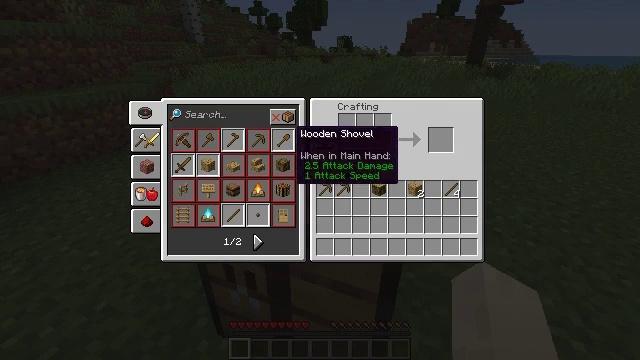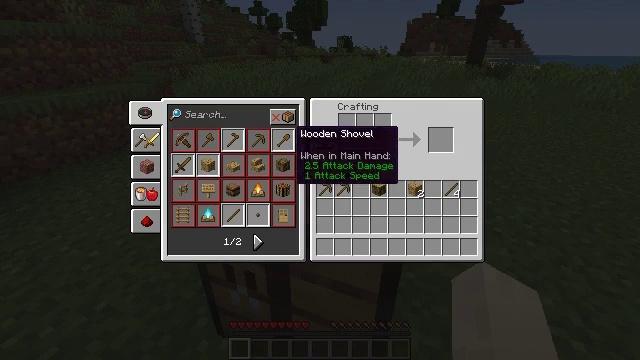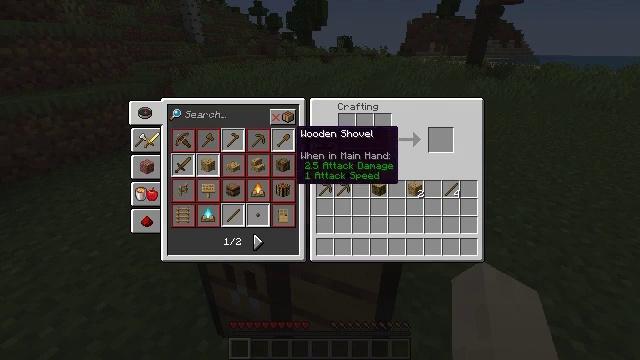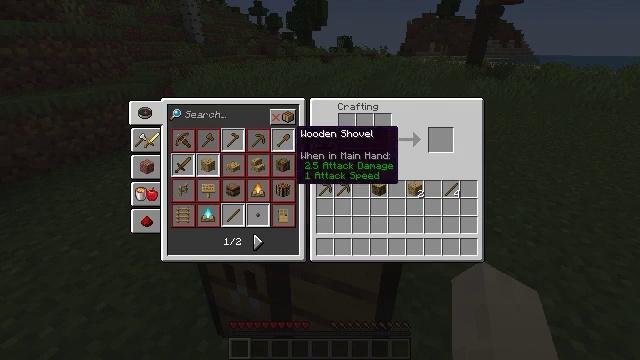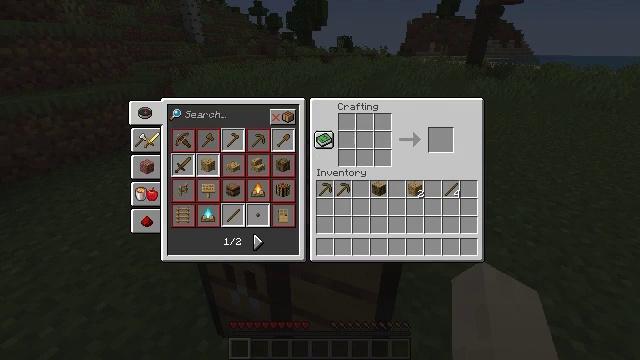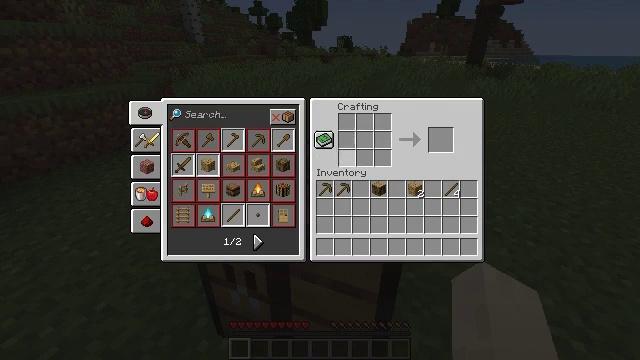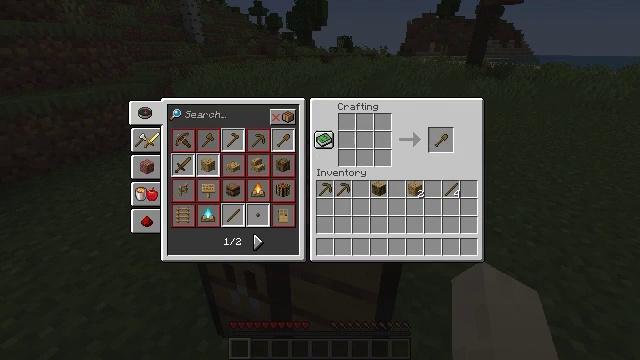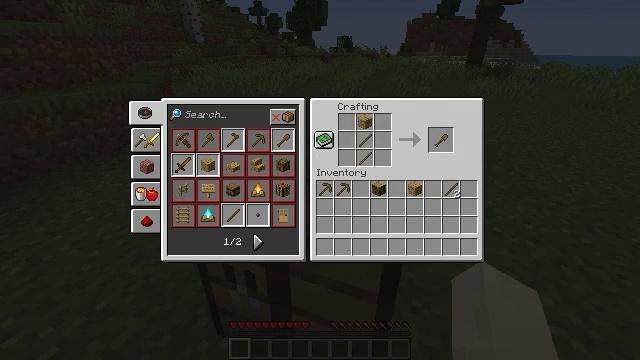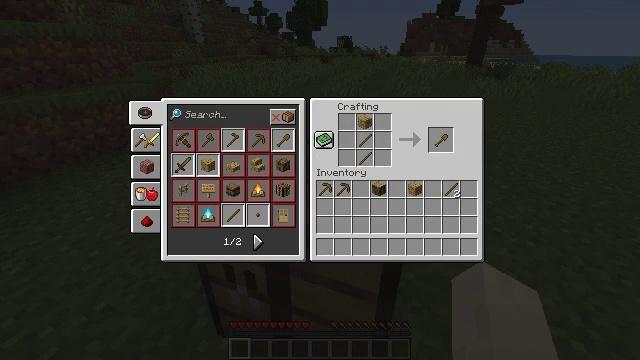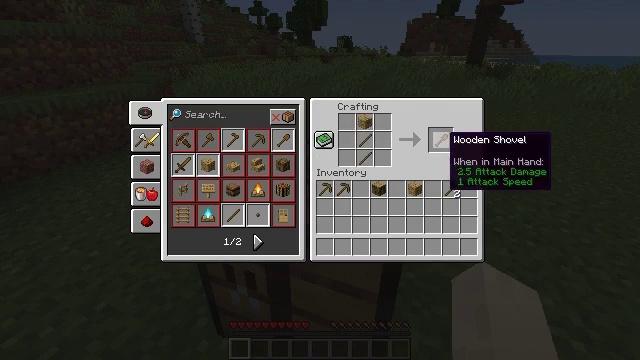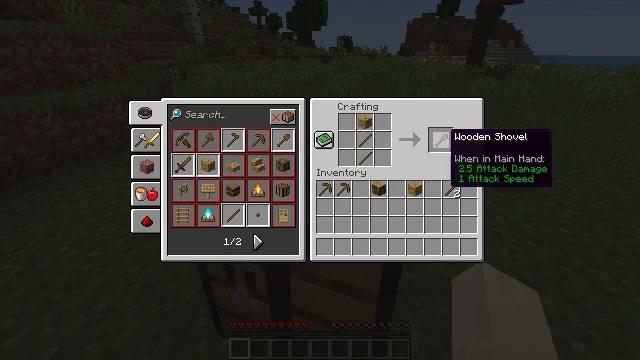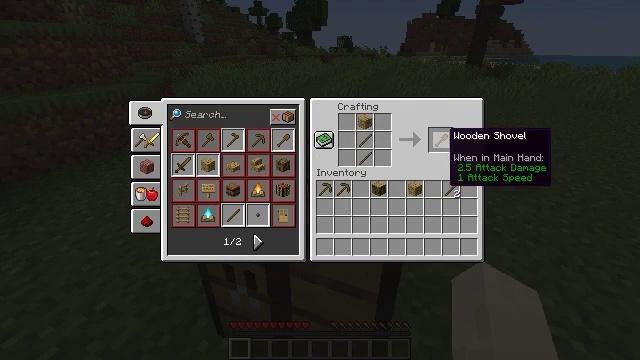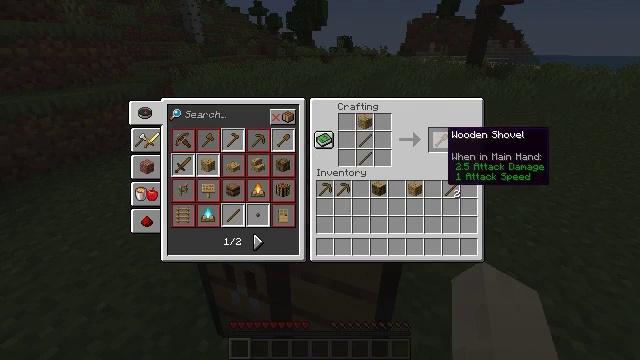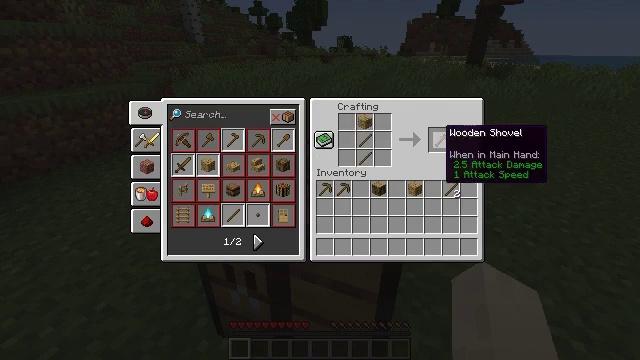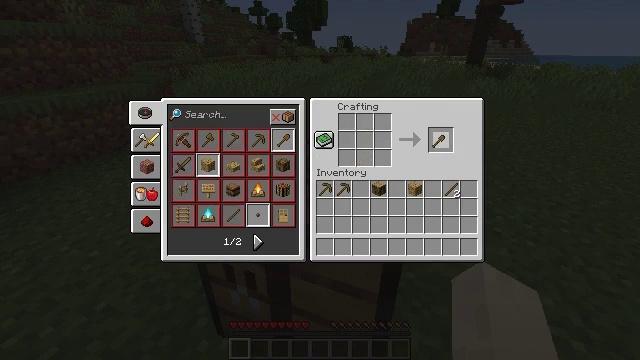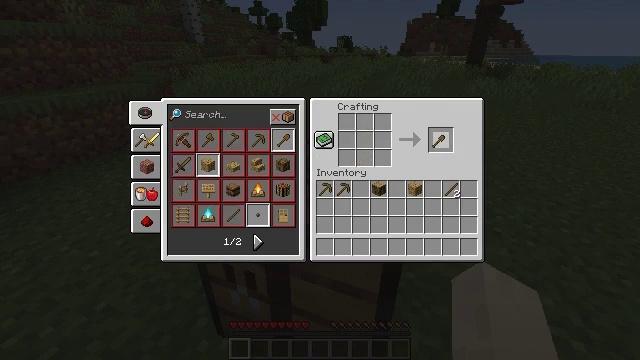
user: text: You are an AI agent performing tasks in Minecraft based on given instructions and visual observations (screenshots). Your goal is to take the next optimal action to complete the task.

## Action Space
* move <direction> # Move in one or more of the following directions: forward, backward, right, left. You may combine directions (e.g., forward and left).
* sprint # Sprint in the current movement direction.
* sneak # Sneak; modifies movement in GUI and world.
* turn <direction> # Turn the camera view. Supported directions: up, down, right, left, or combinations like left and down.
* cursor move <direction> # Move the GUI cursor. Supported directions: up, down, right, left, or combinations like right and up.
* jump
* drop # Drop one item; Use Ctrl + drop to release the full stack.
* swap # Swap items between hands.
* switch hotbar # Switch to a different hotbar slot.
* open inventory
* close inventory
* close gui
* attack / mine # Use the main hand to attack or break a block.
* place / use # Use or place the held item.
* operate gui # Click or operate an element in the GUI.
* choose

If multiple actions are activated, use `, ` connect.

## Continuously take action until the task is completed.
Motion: motion action
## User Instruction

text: Use planks and a stick to craft a wooden shovel.
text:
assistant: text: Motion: operate gui
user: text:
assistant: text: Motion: operate gui
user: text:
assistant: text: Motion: no_op
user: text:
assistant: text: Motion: cursor move right and down
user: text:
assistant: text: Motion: cursor move right and down
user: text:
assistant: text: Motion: cursor move right
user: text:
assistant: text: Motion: cursor move right
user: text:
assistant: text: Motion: cursor move right
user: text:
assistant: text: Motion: cursor move right
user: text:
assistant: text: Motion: no_op
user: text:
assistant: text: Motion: no_op
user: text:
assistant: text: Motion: no_op
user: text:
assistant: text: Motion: no_op
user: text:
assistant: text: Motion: operate gui
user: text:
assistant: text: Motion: operate gui
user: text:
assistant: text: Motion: cursor move down
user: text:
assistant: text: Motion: cursor move left and down
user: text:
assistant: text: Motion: cursor move left
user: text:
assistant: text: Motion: no_op